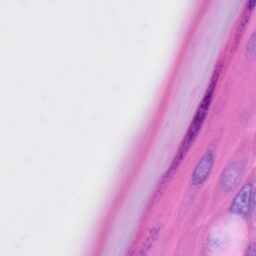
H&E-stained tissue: Skin